Interaction volume radius: 5 \u00c5
Interaction volume height: 30 \u00c5
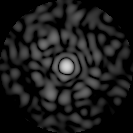
Disorder parameter: 0.8622